Field crop: tomato
Growth stage: 1
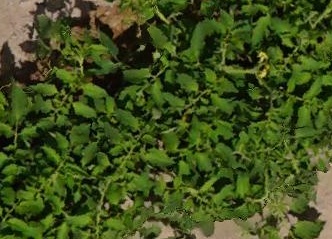
Species: tomato